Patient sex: F
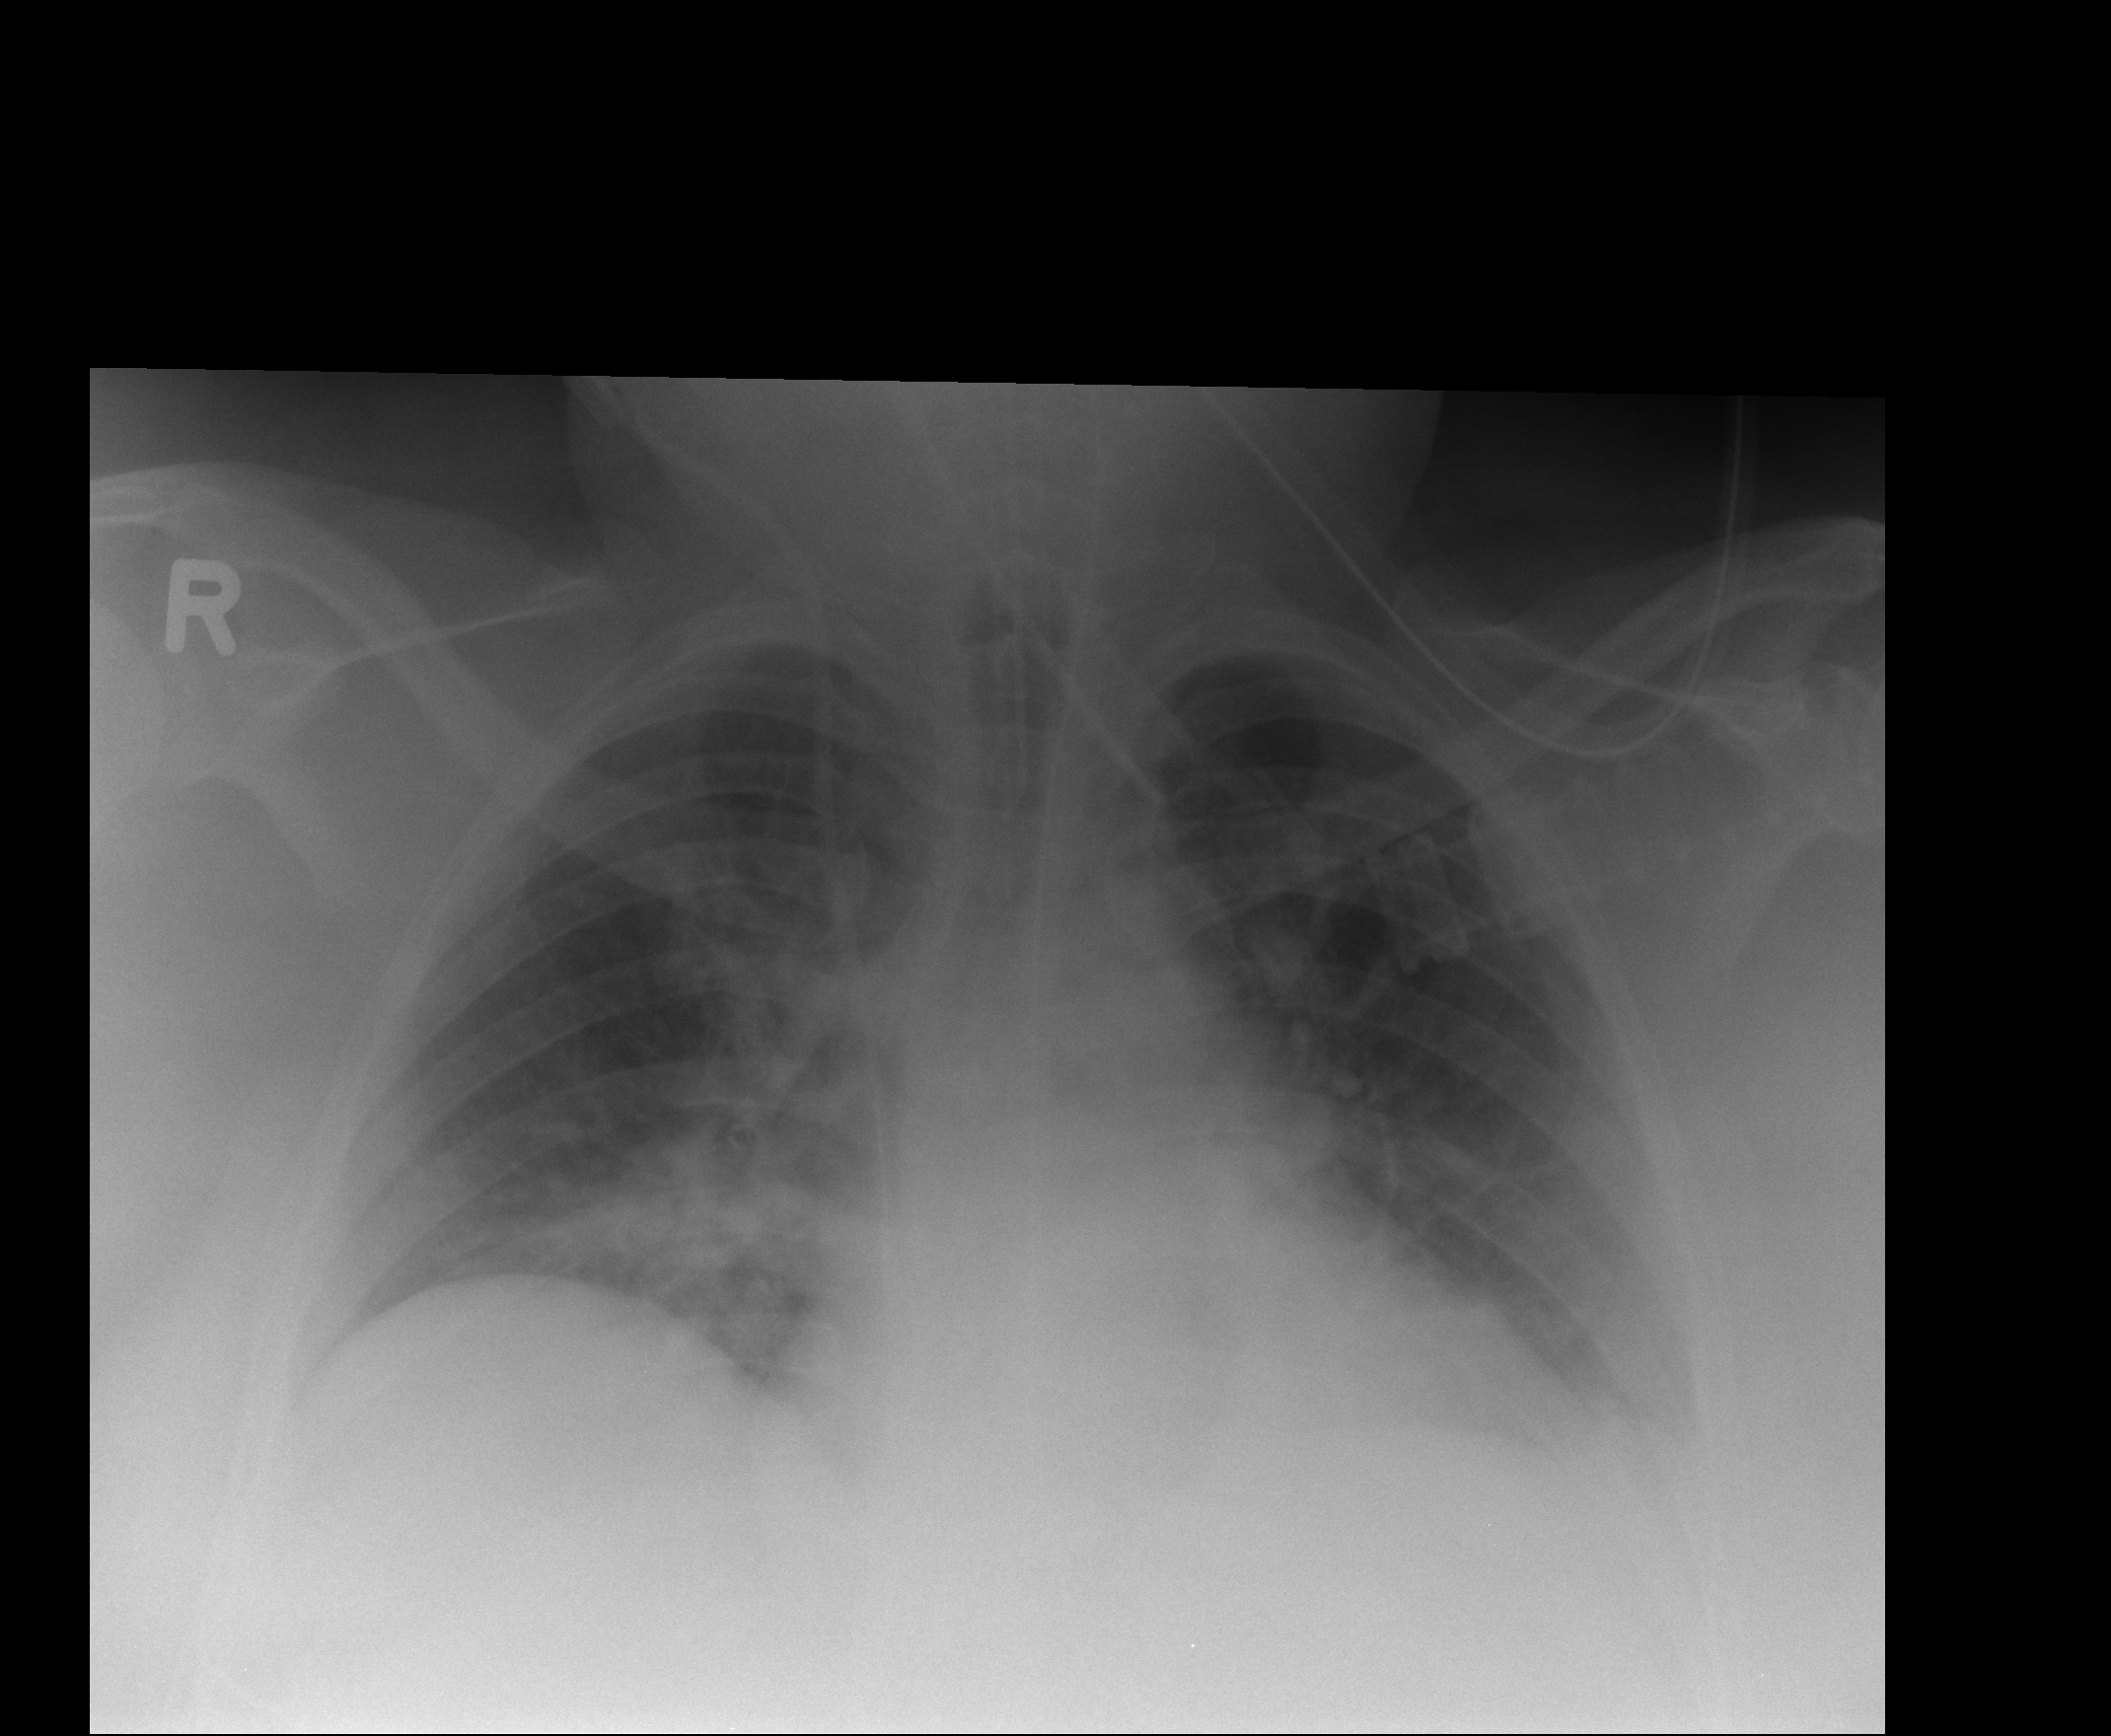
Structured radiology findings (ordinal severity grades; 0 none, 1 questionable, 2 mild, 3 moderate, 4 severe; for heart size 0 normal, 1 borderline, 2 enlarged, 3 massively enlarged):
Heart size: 1
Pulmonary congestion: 3
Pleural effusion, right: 0
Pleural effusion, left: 0
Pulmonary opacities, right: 2
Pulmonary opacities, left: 0
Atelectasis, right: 2
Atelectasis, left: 2